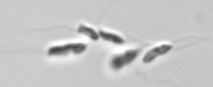
Label: Dinobryon